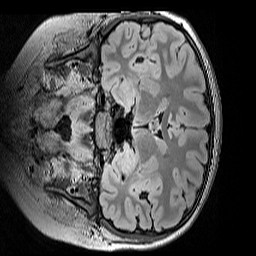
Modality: FLAIR
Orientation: coronal
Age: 11
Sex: male
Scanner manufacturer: siemens
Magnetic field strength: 3 T
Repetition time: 5 s
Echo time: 0.388 s